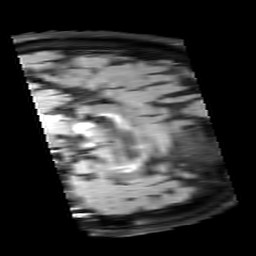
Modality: FLAIR
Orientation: sagittal
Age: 55
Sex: female
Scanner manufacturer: siemens
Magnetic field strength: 3 T
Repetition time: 9 s
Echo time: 0.099 s